Question: I've noticed that Chrome (34.0.1847.131 m) and Opera (21.0.1432.67) are creating an small gap between two 'divs' when using the property 'display:table;'. (and not when using 'display:block', for example)
<URL>

To reproduce it:
'''
<div class="left"></div>
<div class="right"></div>
'''
'''
.left {
left: 0px;
}
.right {
right:0px;
}
.left, .right {
width: 50%;
position: absolute;
height: 350px;
background:#000;
display:table;
border-spacing:0;
border:0;
margin:0;
padding:0;
}
'''
How can I get rid of this gap? Is this some kind of bug?
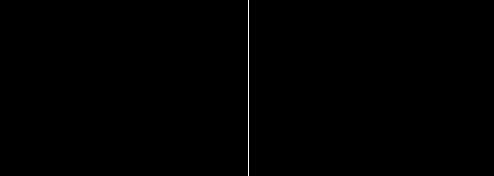
Answer: add 1 px to the placement of the right div:
'''
.right {
right:1px;
}
'''
<URL>